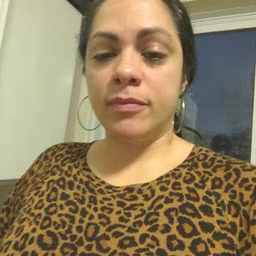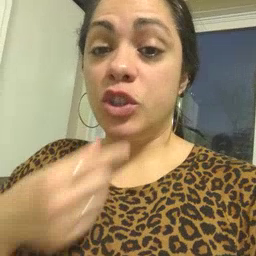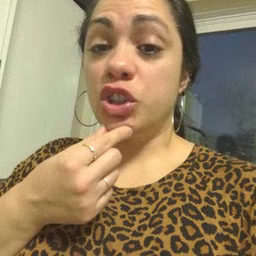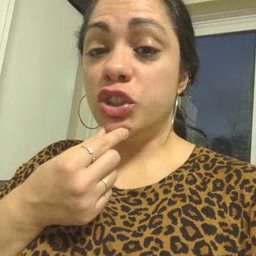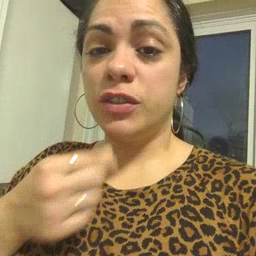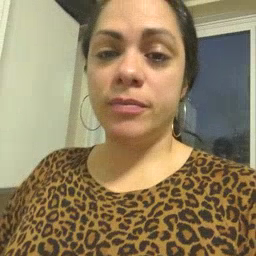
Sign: chin